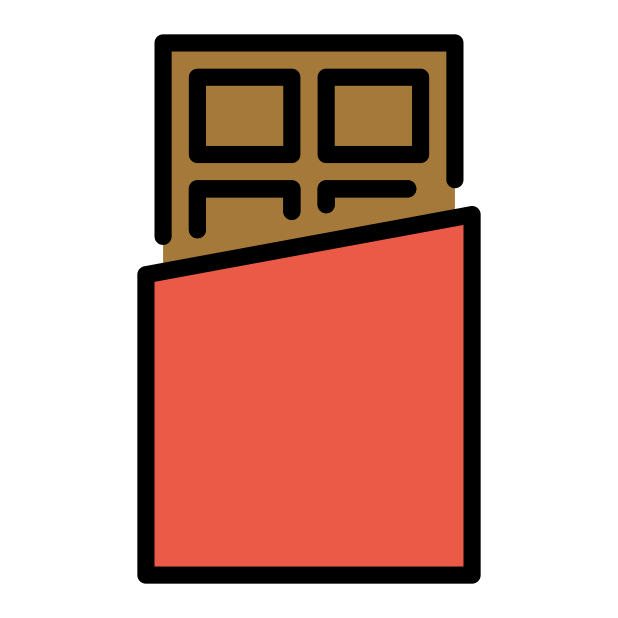
Emoji: 🍫
Name: chocolate bar
Unicode: 0x1f36b